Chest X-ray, AP view. Patient: 54 years old, sex F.
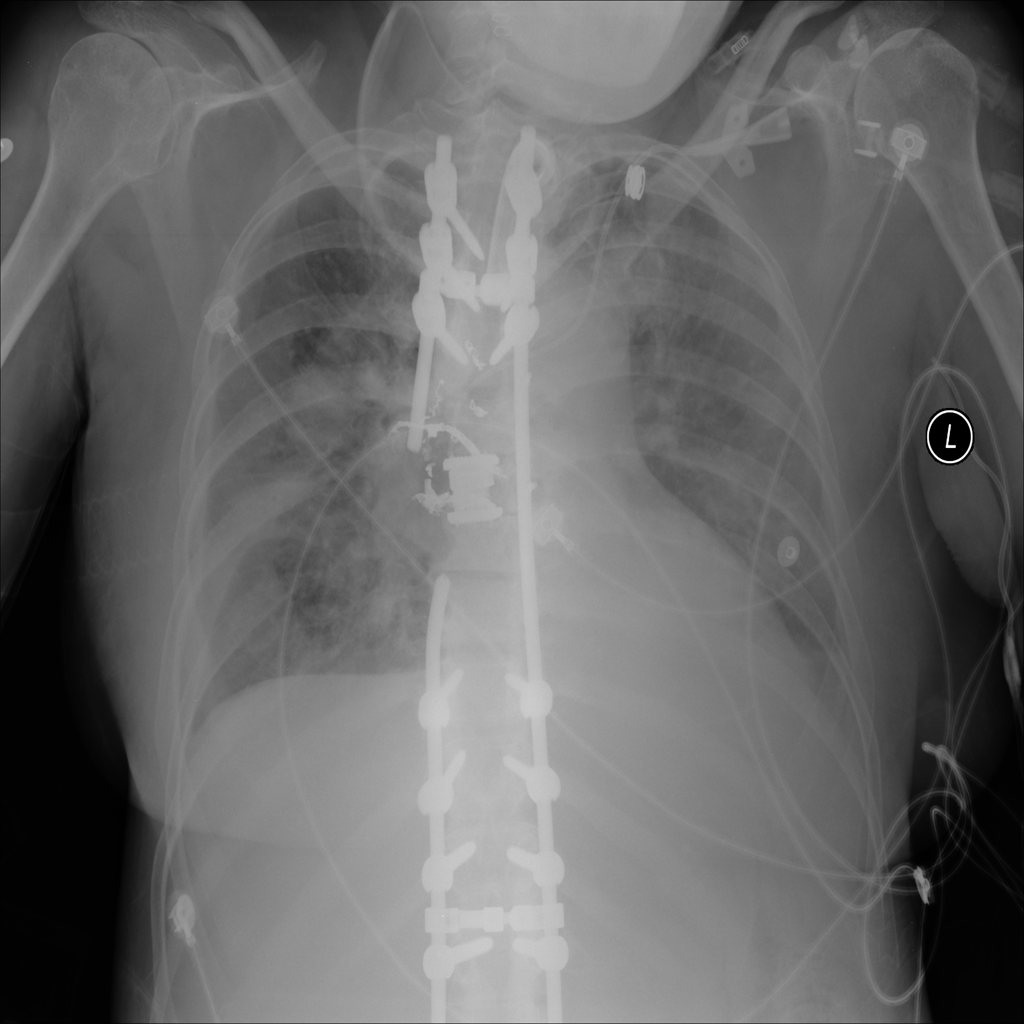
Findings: Atelectasis, Consolidation, Mass